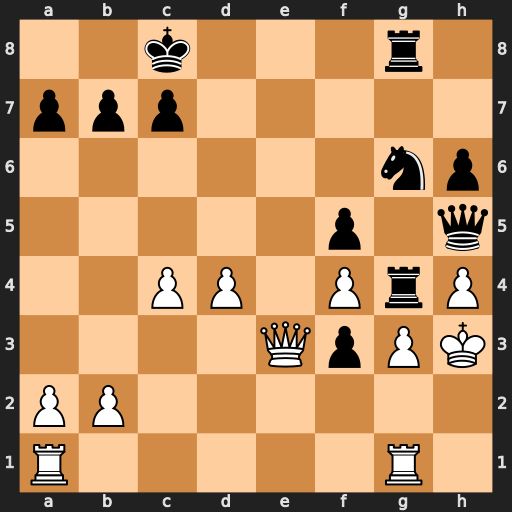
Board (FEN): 2k3r1/ppp5/6np/5p1q/2PP1PrP/4QpPK/PP6/R5R1
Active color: w
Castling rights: -
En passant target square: -
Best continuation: Qe6+ Kd8 Qxg8+